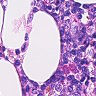
Metastatic tissue present: no